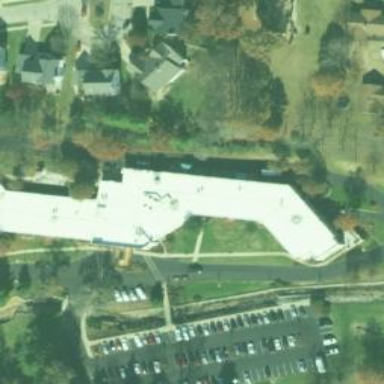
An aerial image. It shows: Building.